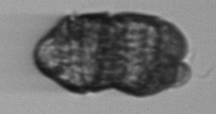
Label: Margalefidinium